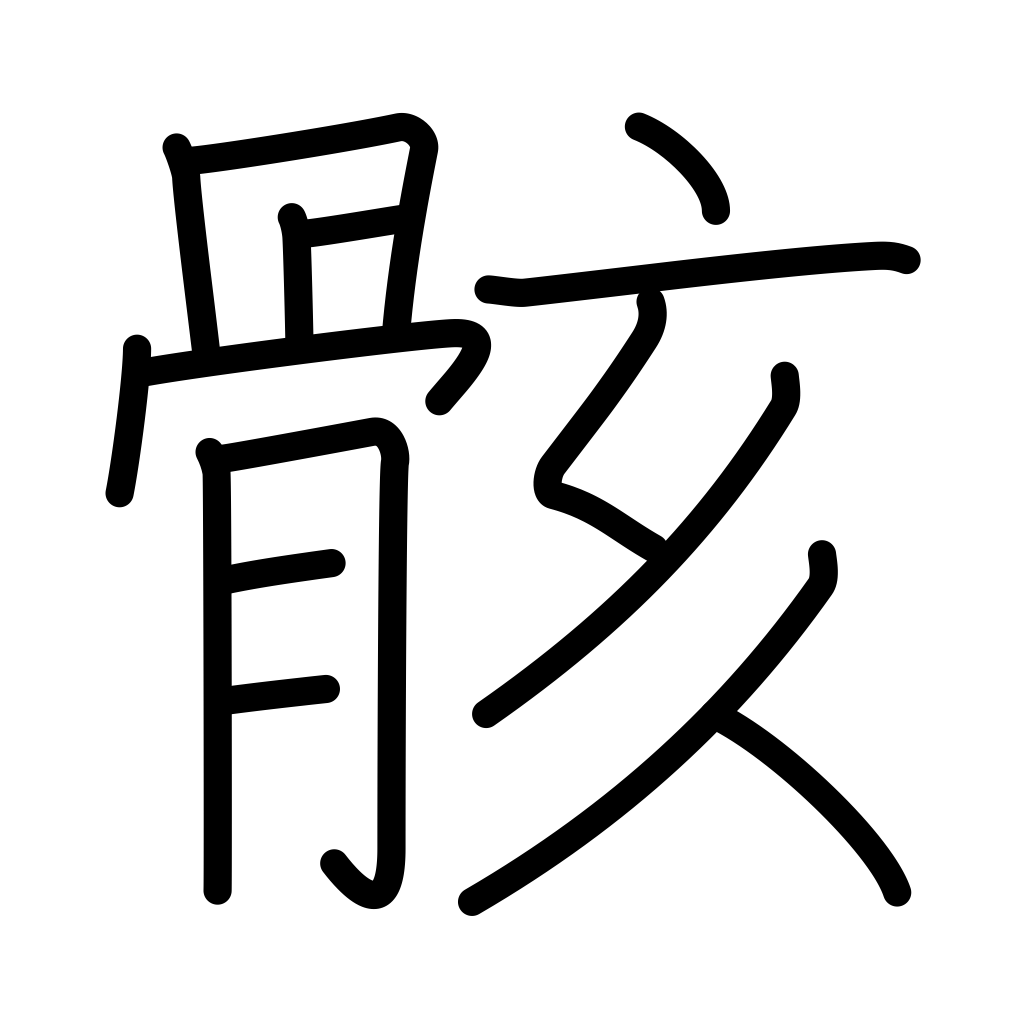
Meaning: bone, body, corpse